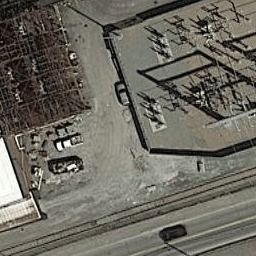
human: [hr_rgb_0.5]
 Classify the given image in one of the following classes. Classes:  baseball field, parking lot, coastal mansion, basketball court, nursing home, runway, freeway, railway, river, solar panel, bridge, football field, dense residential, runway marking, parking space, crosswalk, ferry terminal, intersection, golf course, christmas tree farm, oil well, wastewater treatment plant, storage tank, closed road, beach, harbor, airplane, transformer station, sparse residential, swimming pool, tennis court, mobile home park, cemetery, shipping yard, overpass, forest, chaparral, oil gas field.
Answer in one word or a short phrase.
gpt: transformer station